Interaction volume radius: 5 \u00c5
Interaction volume height: 45 \u00c5
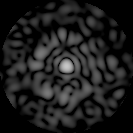
Disorder parameter: 0.8361